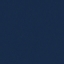
Label: SeaLake